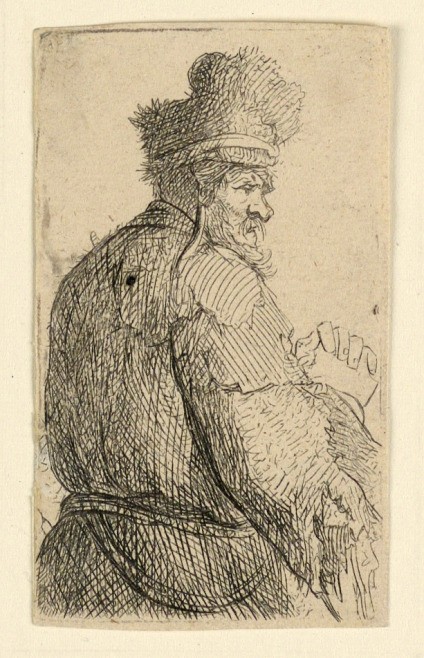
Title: Old Man Seen from Behind, Profile to Right: Half Figure
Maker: Rembrandt Harmensz van Rijn, Dutch, 1606–1669
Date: ca. 1631
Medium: Etching on laid paper
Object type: Print
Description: Three-quarter length figure of a man, seen from behind, facing right in profile. His hands are clasped behind him.